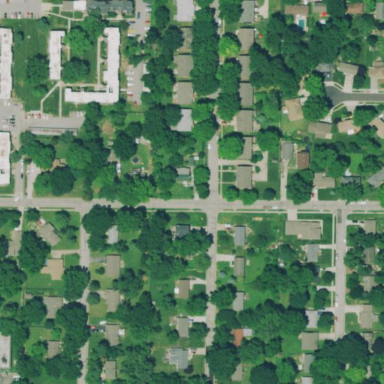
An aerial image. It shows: Residential area consisting of single-family homes.